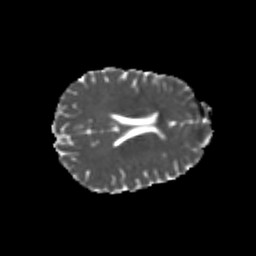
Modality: MD
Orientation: axial
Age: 22
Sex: female
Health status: healthy
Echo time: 0.074 s